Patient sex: M
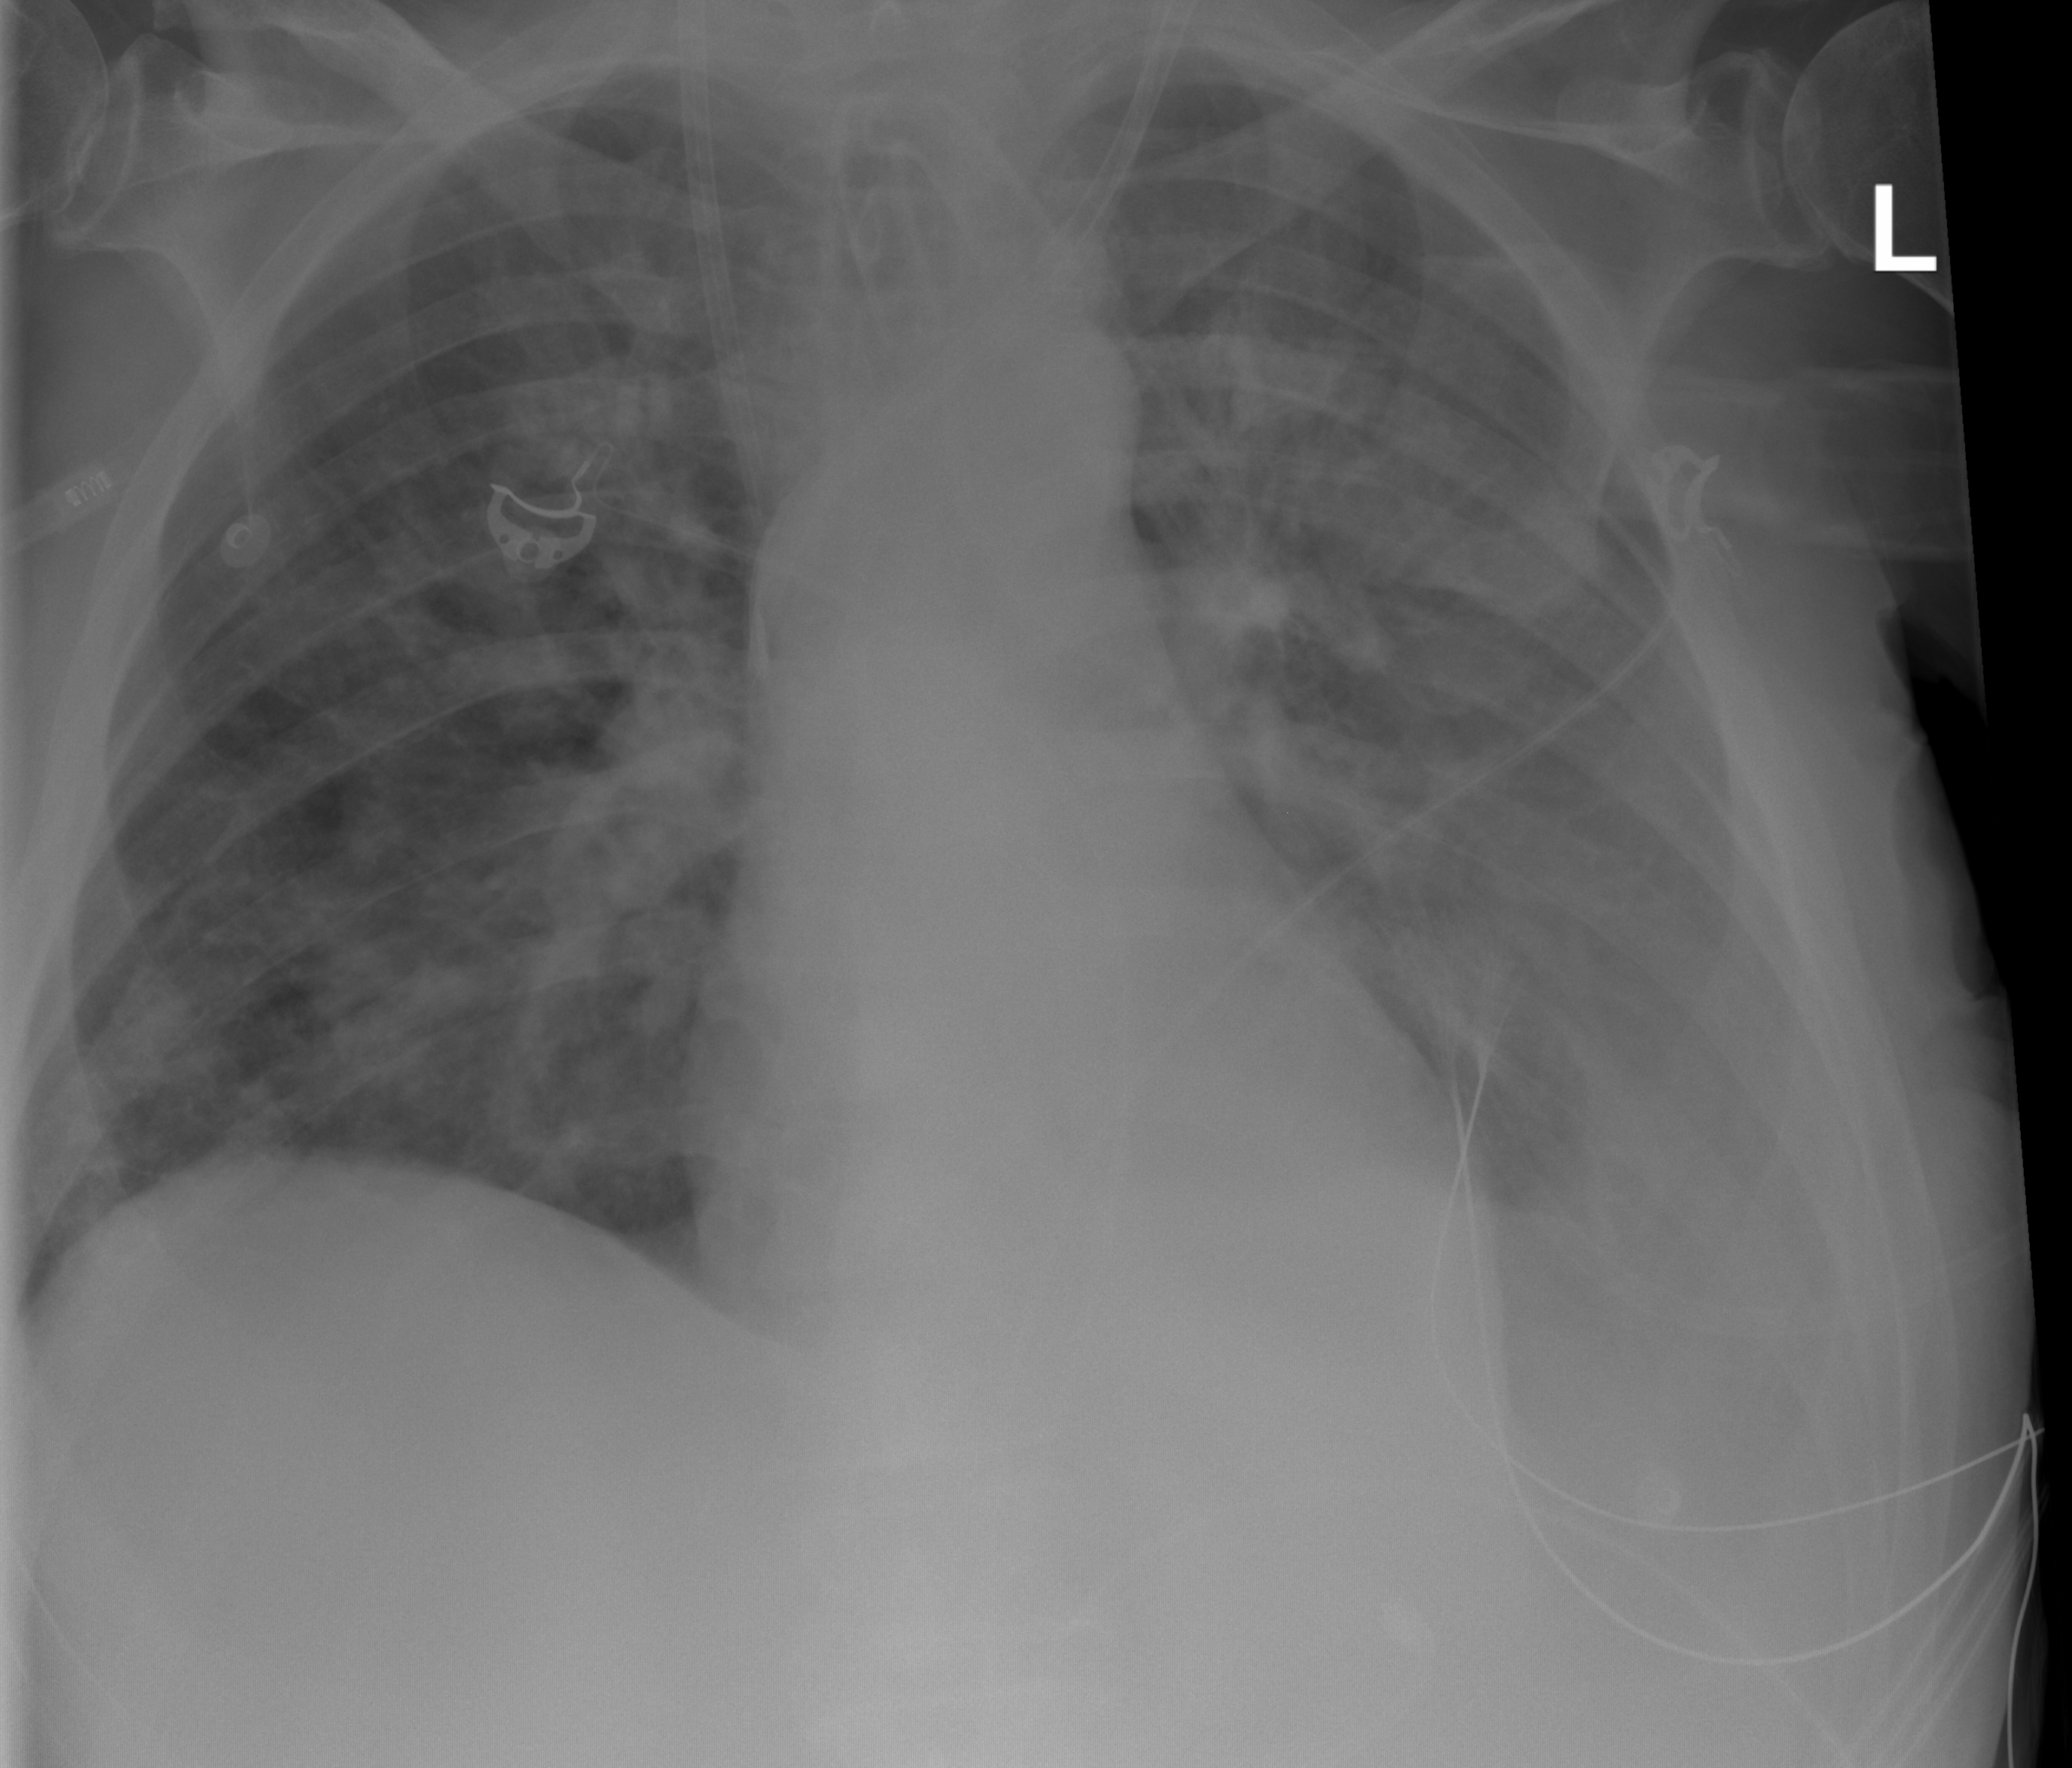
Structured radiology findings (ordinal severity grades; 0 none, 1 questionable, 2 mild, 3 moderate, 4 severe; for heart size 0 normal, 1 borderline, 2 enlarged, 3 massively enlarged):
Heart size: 2
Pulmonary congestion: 2
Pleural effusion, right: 1
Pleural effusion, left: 2
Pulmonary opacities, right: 1
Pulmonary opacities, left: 2
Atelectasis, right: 2
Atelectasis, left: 2